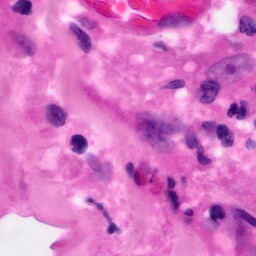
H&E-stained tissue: Pancreatic